Field crop: maize
Growth stage: 2
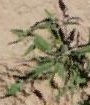
Species: atriplex